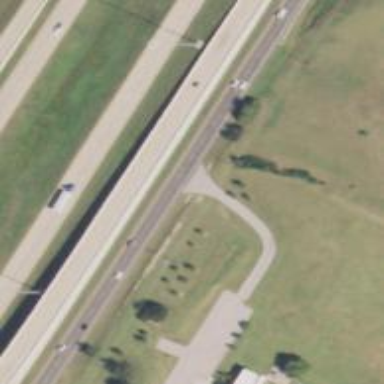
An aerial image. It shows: Secondary road with frontage road.